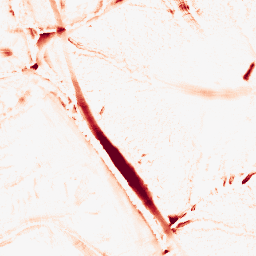
Category: morphological
Decomposition family: tophat
Decomposition parameters: size: 10
mode: white
Upsampling method: lanczos
Upsampling parameters: scale: 4
Upsampling scale: 4